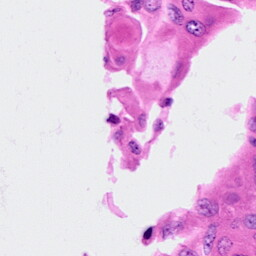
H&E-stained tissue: Cervix